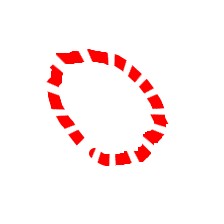
Shape: circle